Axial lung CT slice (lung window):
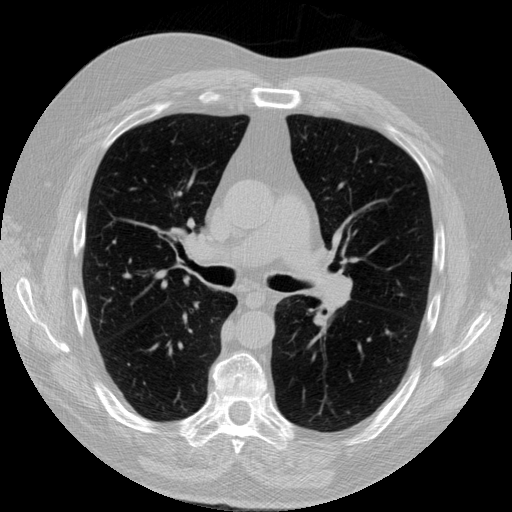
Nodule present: no